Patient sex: M
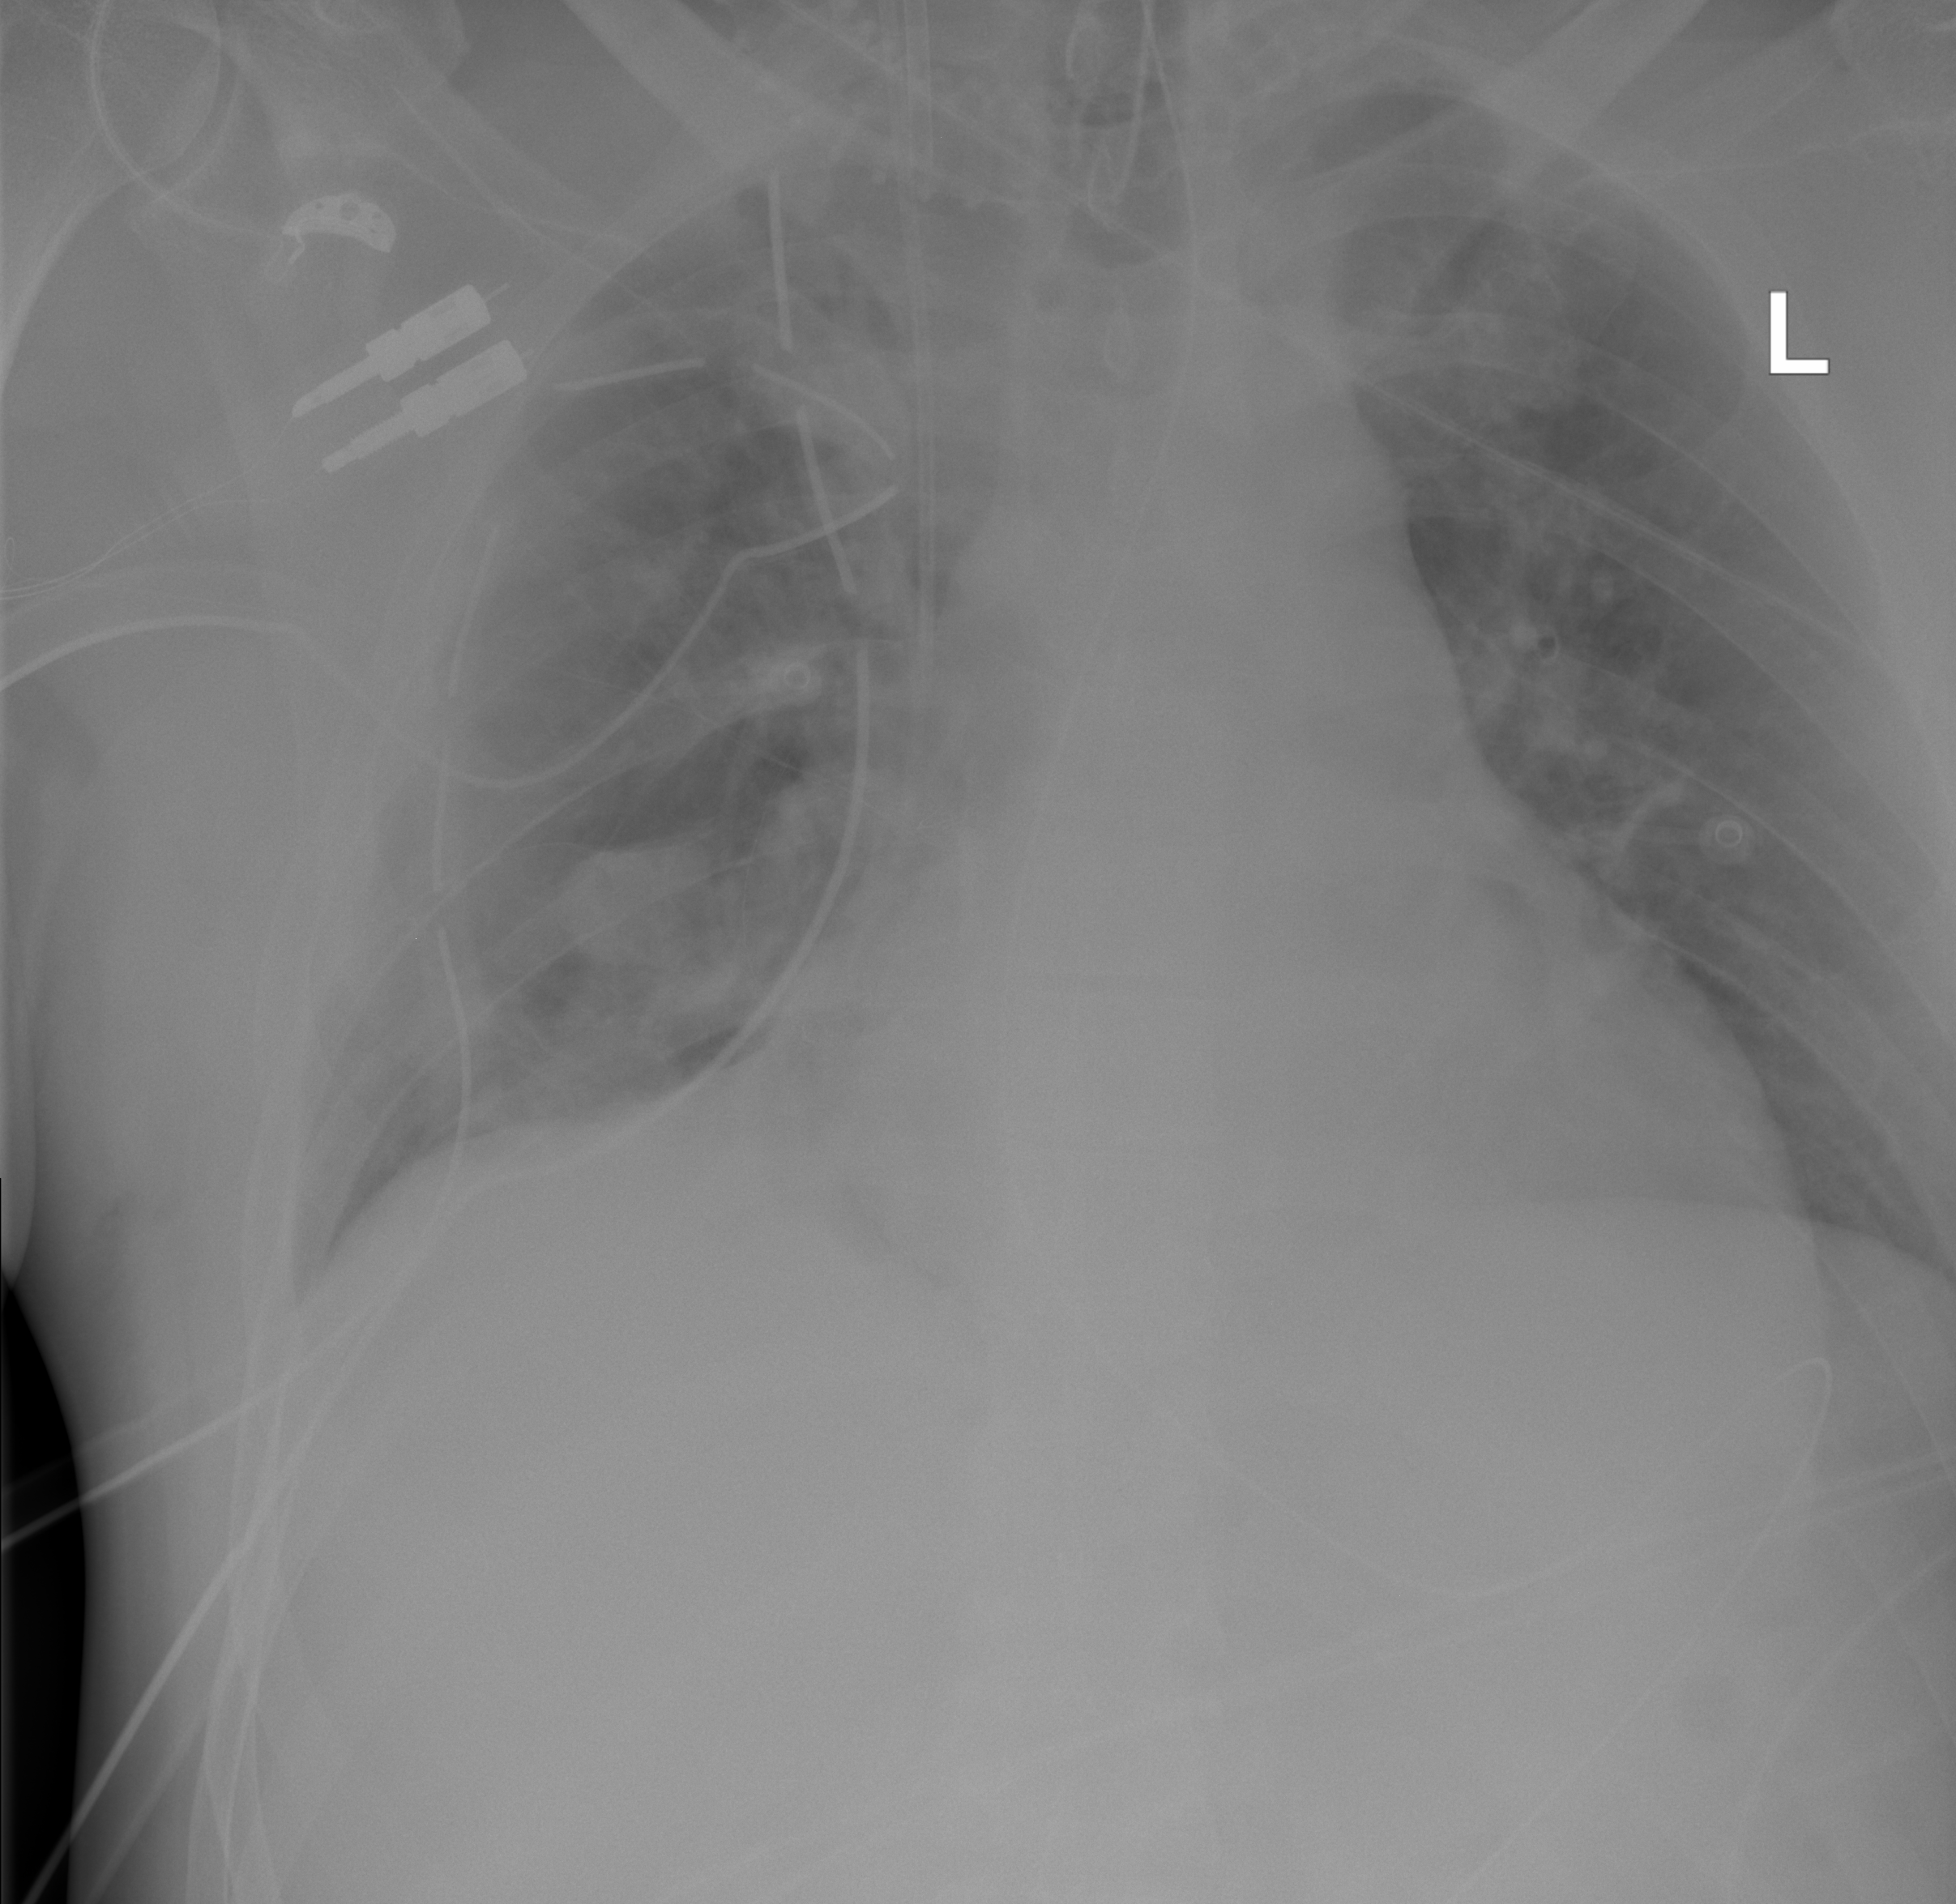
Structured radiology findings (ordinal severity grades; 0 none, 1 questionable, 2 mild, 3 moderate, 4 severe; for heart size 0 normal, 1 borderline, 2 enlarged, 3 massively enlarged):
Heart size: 1
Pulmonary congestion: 1
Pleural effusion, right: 0
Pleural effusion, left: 0
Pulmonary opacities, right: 0
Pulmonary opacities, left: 0
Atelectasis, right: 2
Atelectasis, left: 0